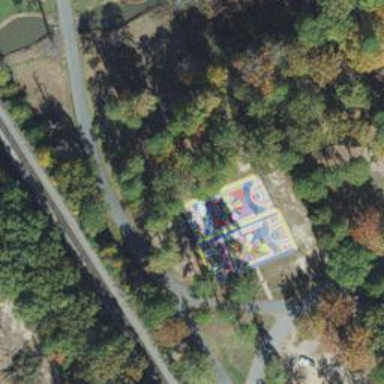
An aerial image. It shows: Basketball court in the leisure land pitch.